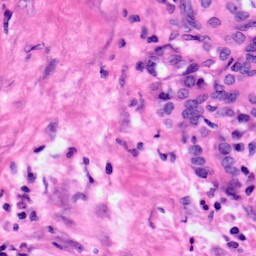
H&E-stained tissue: Pancreatic